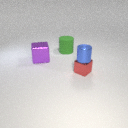
small red metal cube to the right of large purple metal cube